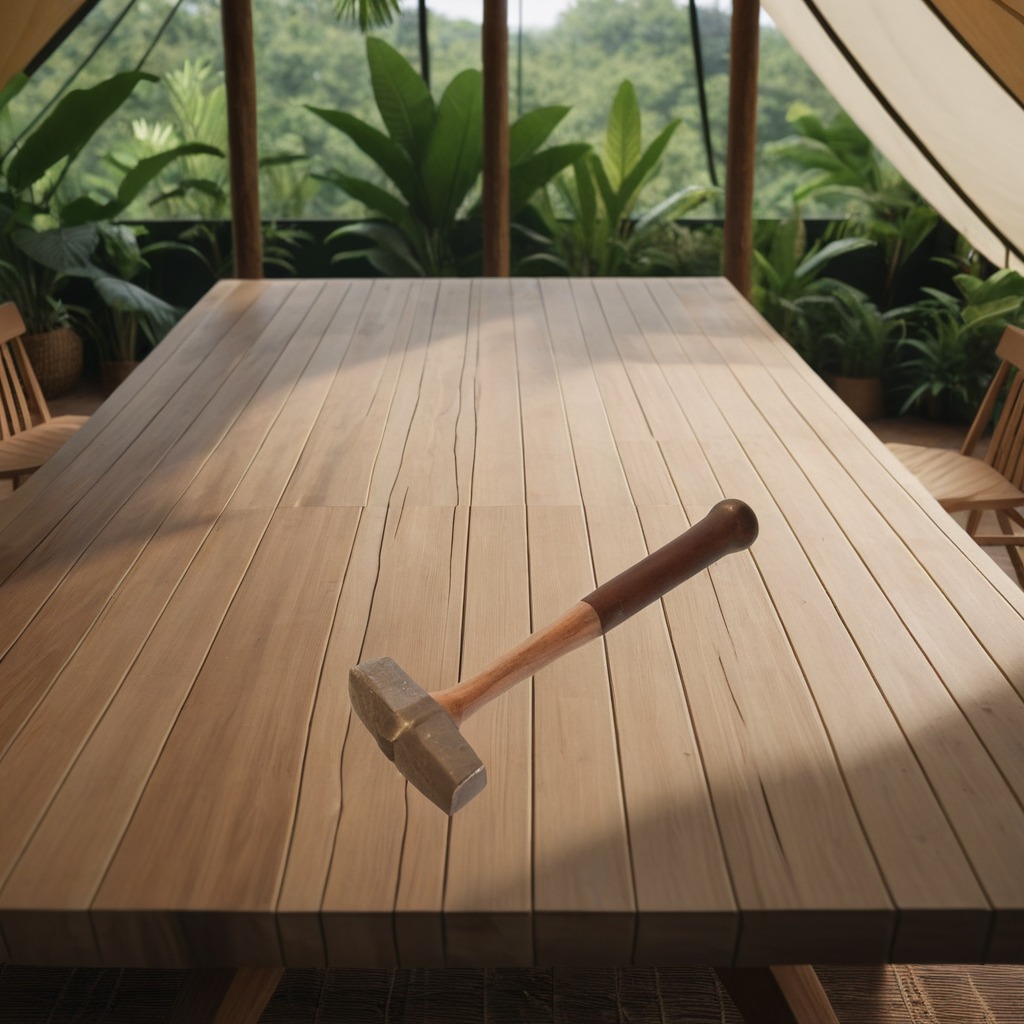
A hammer lies on a wooden table inside a jungle field workshop tent humid ambient light worn but